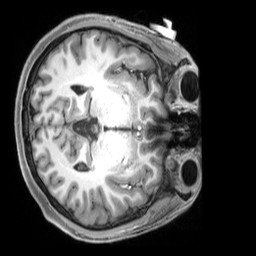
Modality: T1w
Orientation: axial
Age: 23
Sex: male
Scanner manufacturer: siemens
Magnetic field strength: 3 T
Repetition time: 2.3 s
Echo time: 0.00229 s